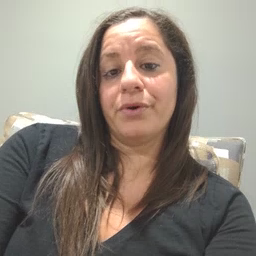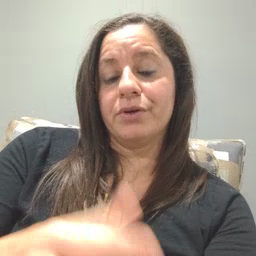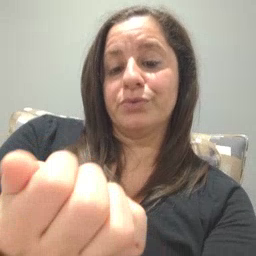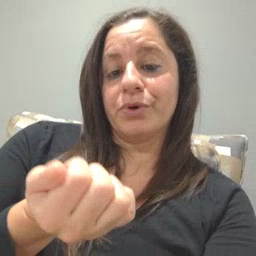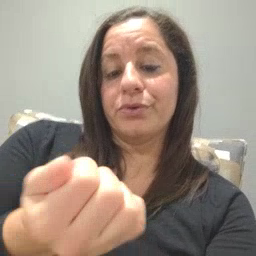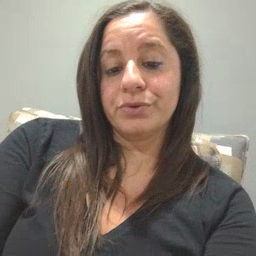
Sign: drawer